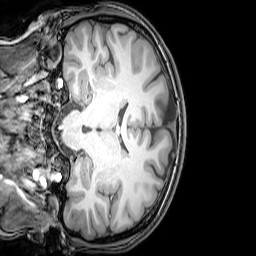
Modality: T1w
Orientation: coronal
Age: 20
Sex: female
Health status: healthy
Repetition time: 0.081 s
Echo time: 0.037 s